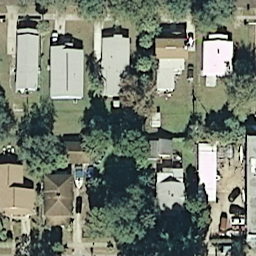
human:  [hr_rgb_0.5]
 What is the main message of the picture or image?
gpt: medium residential